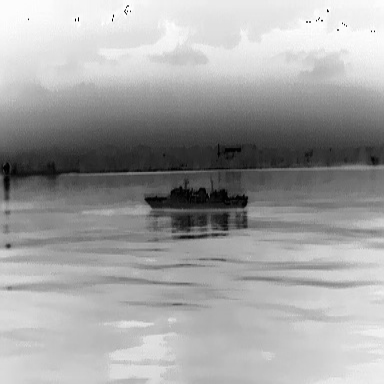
There is a warship in the infrared image.